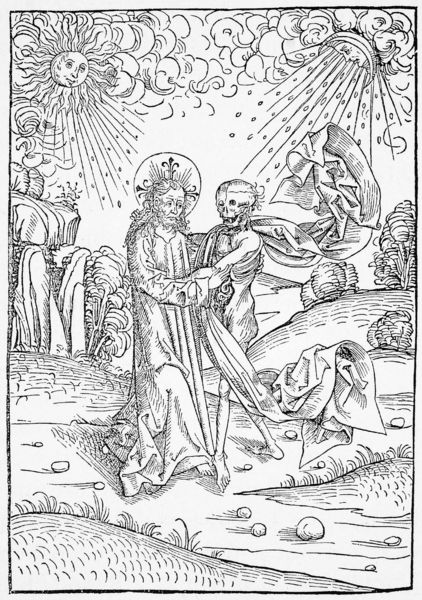
Titel: Schatzbehalter
Künstler: Stephan Fridolin
Institution: Nürnberg
Schlagwörter: baum, berg, felsen, himmel, mann, schatten, umhang, wolken, bäume, landschaft, grau, skizze, zeichnung, gras, tuch, weg, tanz, bart, bibel, falten, steine, tod, tot, hügel, sonne, boden, holzschnitt, grafik, graphik, bischof, faltenwurf, mond, buch, strahlen, druck, druckgraphik, schwarzweiss, sterne, stich, bleistift, allegorie, holzschnit, heiligenschein, skelett, nimbus, christus, jesus, mittelalter, heiliger, sinnbild, frühe neuzeit, bäme, tich, totentanz, bischoff, schödel, heliger